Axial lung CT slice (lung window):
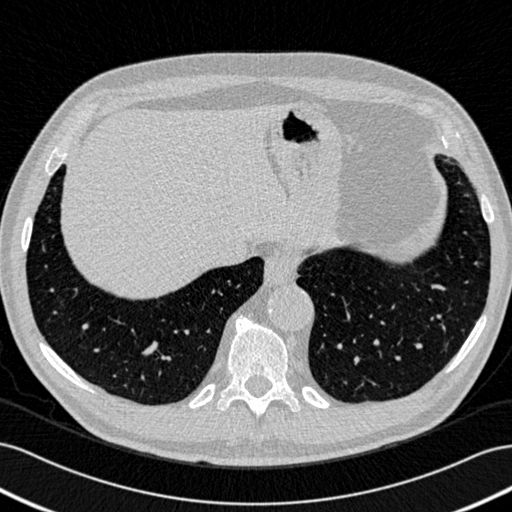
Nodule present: no